Lunar surface albedo tile
Center latitude: -41.822
Center longitude: 17.351
Resolution (meters per pixel, mean): 129.74
Tile area (km^2): 16980.75
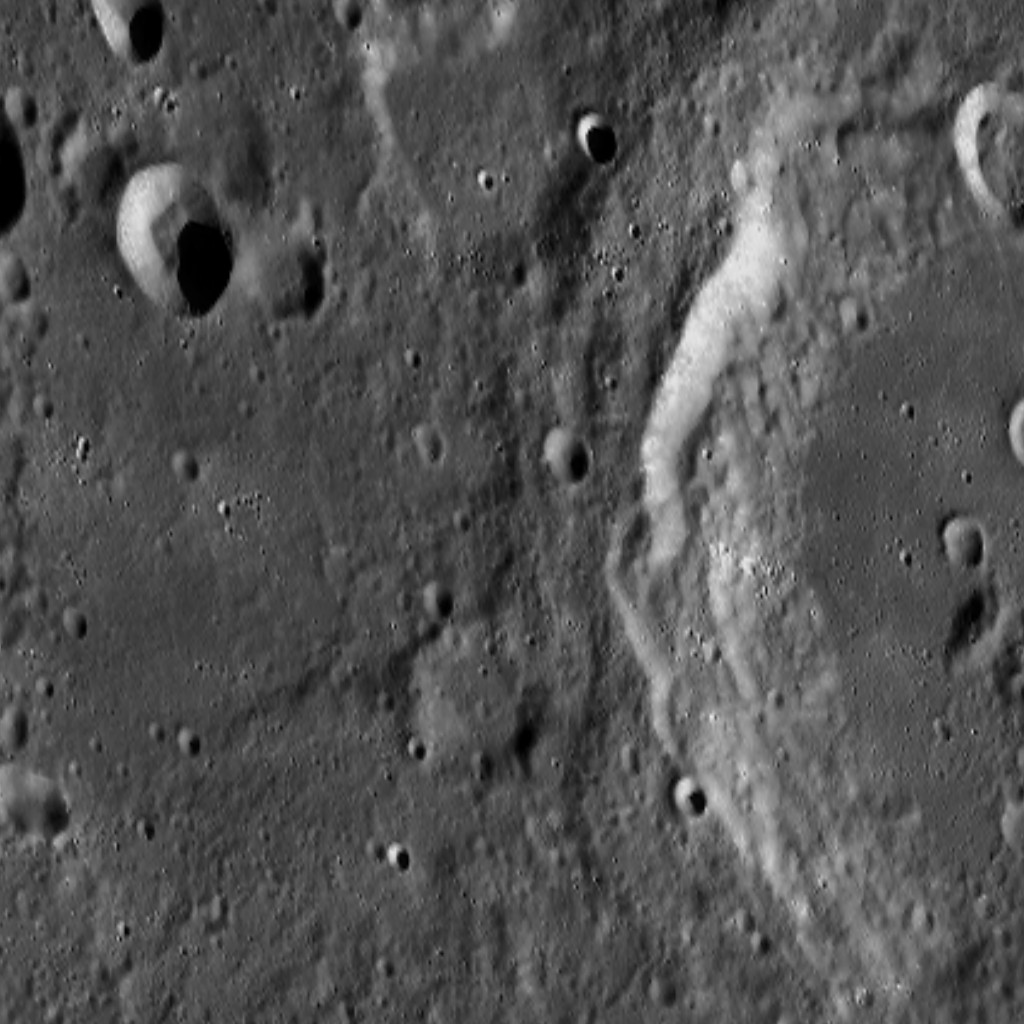